Field crop: maize
Growth stage: 2
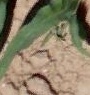
Species: maize